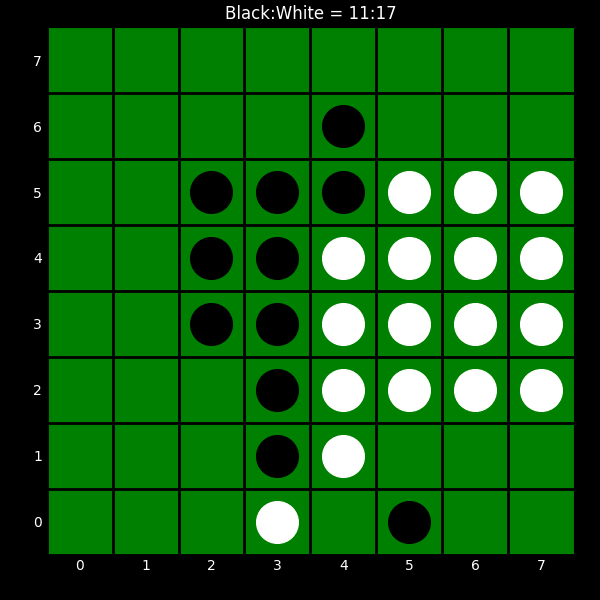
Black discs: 11
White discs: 17